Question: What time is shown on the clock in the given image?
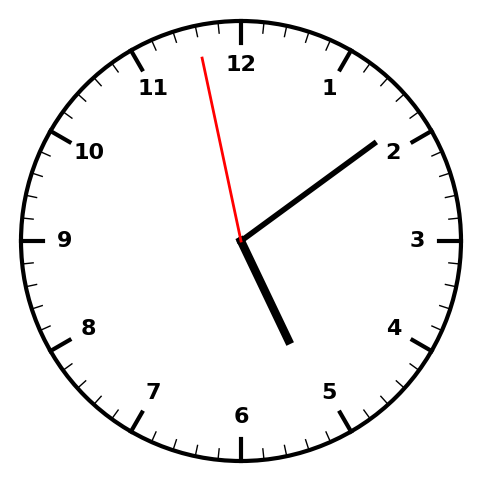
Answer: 05:08:58